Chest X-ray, AP view. Patient: 74 years old, sex F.
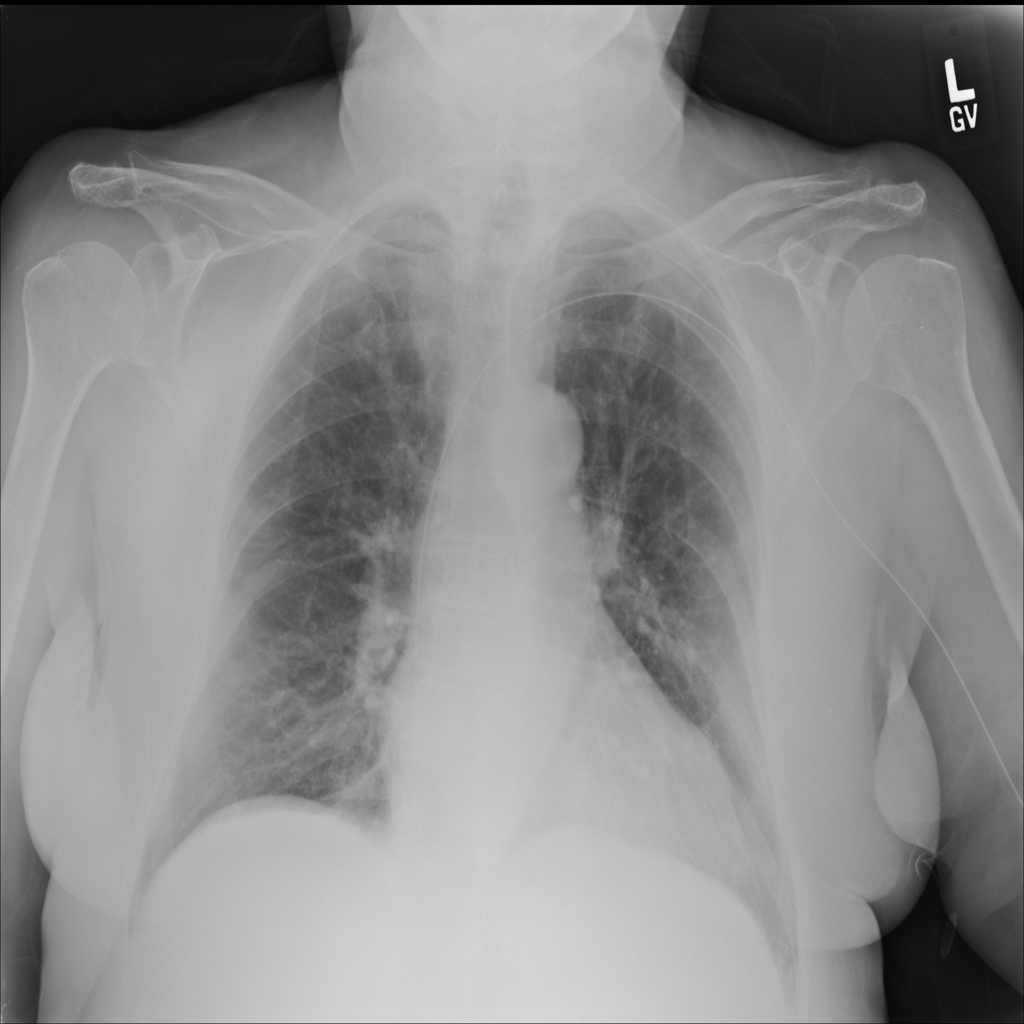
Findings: No Finding